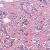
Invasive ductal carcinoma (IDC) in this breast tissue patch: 1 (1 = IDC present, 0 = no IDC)